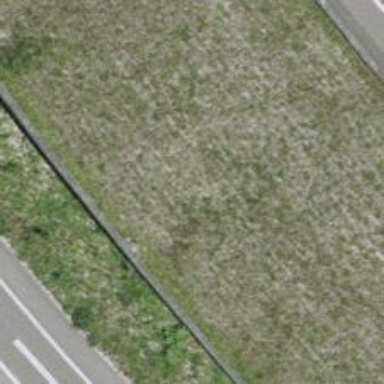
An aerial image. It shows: Motorway that passes through tunnel.